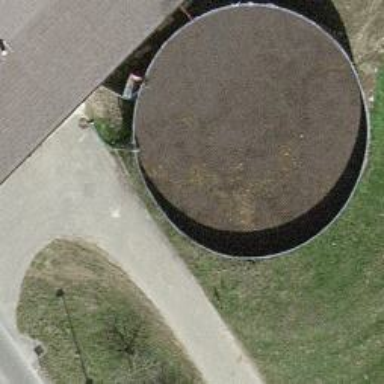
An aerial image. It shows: Storage tank with man-made structure.